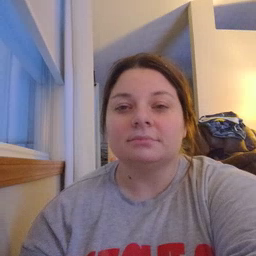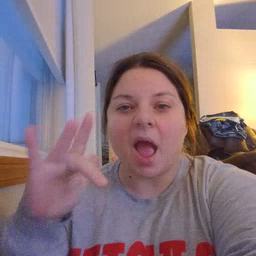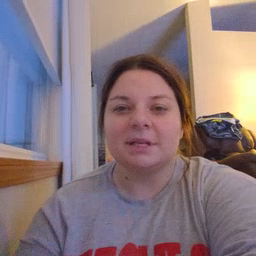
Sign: empty